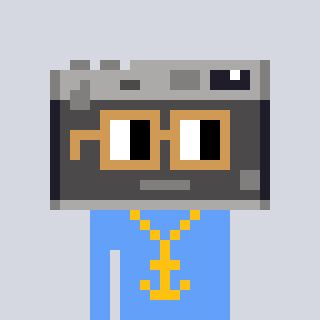
a pixel art character with square brown glasses, a camera-shaped head and a blue-colored body on a cool background